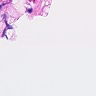
Metastatic tissue present: no